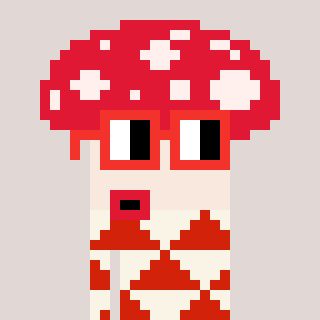
a pixel art character with square red glasses, a mushroom-shaped head and a red-colored body on a warm background